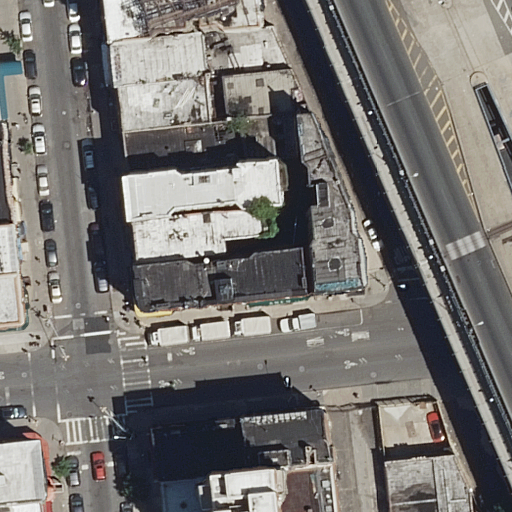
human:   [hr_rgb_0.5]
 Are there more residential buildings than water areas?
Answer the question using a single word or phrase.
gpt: yes

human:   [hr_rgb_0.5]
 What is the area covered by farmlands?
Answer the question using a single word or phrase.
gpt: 0m2

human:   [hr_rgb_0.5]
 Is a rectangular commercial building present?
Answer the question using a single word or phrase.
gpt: no

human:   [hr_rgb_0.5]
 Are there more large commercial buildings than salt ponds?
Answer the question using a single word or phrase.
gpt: no

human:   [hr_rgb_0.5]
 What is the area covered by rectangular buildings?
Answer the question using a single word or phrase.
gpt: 3136m2

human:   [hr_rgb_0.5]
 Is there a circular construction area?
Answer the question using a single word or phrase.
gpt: no

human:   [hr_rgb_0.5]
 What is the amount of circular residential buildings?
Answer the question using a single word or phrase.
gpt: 0

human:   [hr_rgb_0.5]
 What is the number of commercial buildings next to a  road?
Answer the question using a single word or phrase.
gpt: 0

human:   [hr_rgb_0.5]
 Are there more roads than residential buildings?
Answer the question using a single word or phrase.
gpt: no

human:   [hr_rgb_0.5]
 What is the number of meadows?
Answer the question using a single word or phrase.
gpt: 0

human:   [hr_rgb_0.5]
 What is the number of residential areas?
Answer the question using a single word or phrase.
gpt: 0

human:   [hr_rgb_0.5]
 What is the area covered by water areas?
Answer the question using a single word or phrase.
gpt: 0m2

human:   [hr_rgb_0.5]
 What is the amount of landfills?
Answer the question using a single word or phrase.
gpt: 0

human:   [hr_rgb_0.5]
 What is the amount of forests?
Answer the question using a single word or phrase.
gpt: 0

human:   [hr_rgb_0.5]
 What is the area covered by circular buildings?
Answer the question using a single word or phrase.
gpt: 0m2

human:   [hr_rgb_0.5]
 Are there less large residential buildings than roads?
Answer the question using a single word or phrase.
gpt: yes

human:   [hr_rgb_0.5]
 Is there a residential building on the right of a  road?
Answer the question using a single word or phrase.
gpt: yes

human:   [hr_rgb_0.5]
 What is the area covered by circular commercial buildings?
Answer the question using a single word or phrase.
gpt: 0m2

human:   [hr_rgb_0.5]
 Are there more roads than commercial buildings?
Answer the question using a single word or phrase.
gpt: yes

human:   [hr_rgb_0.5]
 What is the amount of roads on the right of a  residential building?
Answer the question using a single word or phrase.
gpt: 6

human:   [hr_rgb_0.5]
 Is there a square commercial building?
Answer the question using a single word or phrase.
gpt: no

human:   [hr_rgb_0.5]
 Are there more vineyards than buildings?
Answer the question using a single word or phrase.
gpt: no

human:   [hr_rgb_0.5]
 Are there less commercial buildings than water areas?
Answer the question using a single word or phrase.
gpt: no

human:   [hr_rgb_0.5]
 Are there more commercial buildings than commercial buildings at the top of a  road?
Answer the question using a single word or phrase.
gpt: no

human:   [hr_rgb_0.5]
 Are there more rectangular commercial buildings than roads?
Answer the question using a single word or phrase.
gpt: no

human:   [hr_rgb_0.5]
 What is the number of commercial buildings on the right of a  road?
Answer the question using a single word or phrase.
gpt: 0

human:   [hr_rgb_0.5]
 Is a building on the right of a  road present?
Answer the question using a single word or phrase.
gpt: yes

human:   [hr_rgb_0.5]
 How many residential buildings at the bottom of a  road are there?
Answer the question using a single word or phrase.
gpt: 15

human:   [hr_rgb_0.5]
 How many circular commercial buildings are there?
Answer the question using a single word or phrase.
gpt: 0

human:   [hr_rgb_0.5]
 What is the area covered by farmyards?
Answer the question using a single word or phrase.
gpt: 0m2

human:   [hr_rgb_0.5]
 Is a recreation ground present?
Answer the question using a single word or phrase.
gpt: no

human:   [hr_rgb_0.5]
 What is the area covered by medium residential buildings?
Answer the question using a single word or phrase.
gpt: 3078m2

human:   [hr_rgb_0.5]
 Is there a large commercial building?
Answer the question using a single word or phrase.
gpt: no

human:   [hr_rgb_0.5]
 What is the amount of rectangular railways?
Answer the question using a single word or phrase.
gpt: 0

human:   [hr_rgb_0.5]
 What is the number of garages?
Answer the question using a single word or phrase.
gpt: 0

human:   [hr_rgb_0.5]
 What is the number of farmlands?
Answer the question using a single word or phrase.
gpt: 0